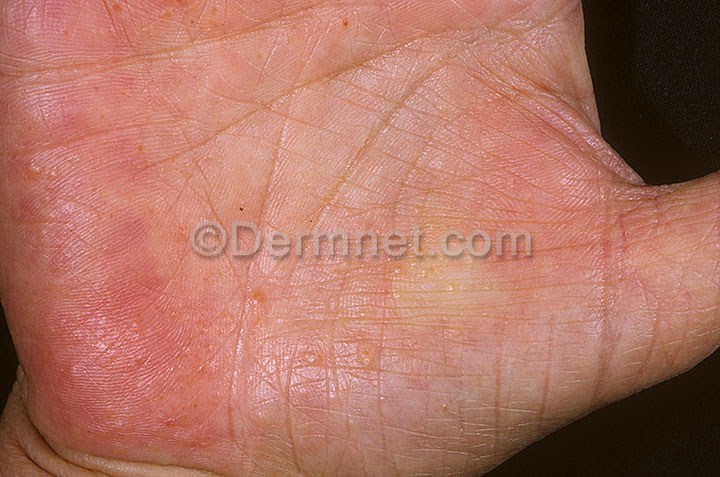
Disease: Eczema Photos